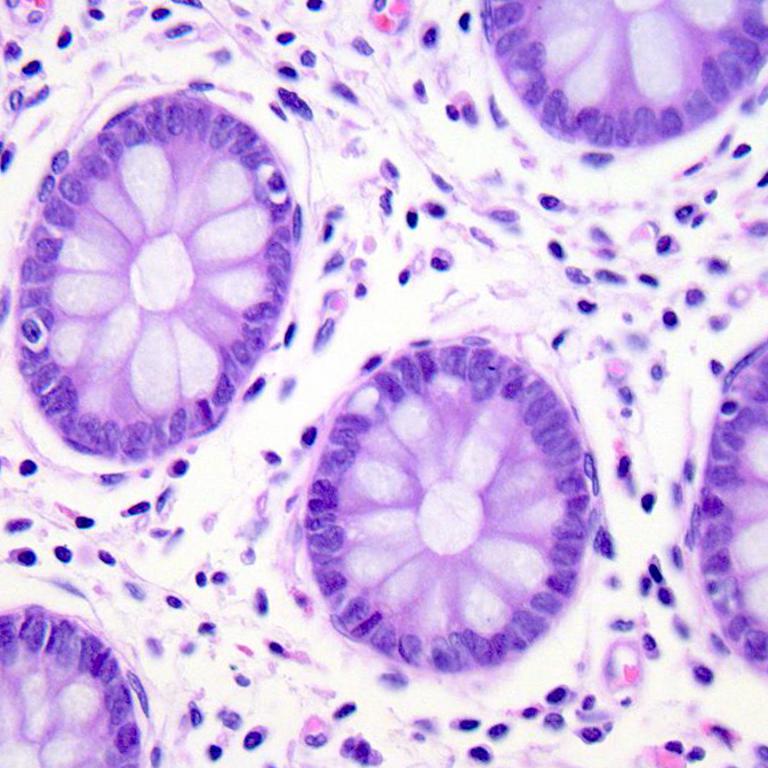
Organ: colon
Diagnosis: benign